Question: I'm using JQuery sortable for the first time, and I have a sortable list of elements all working ok (widgets, with a header and some internal form etc workings).
I've defined a header element as a handle for moving each widget in the list and that works ok, however a black dot, which behaves like a handle, appears on the left side of each of my sortable elements.

In some elements, the dot appears when the element starts to move, in others is is permanently fixed
I've Googled around for an hour or so & can find nothing that remotely comes near it
What is this black dot, and how do I remove it?
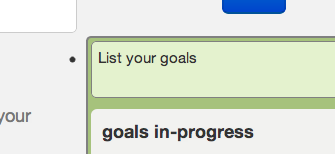
Answer: I'm pretty sure it's the bullet of '<li/>'-elements, use similar to the demo linked by Robert Harvey the style
'''
list-style-type: none;
'''
for the sortable '<ul/>'-element.